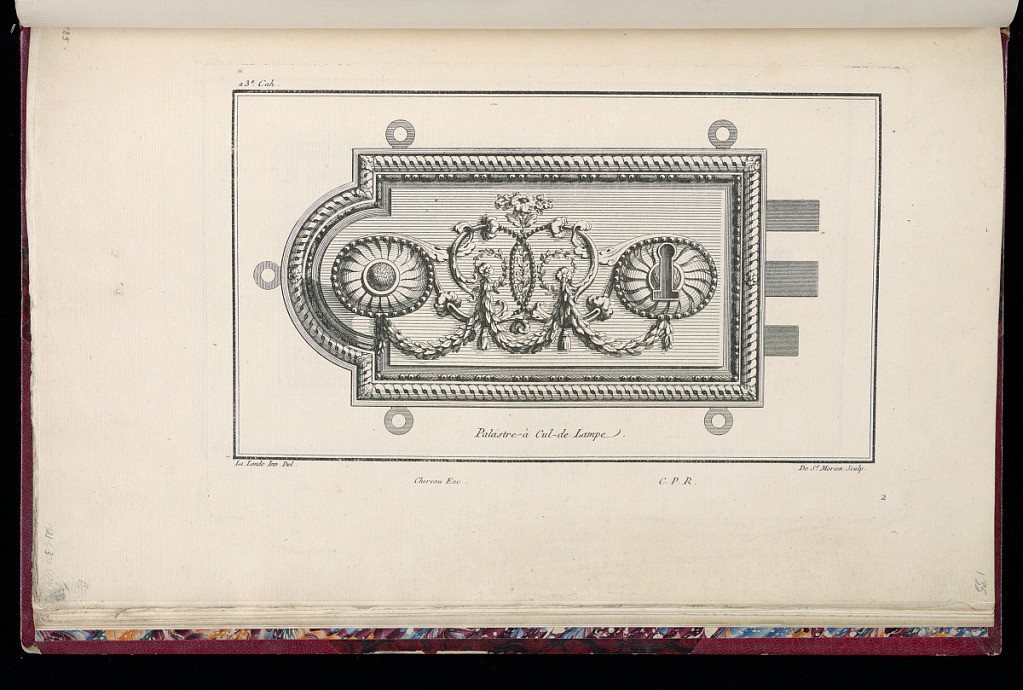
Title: Palastre à Cul-de Lampe
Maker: Richard de Lalonde, French, active 1780–96
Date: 1775-1788
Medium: Etching on off-white laid paper
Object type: Print
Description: Rectangular lock case design with a framing edge of wave band and bead and bar course. There is a rosette at either side of the case, framed in bead course; the rosette at the right has the key port. Between the rosettes is a swirling ornamentation of leaves, flowers, and beads (in tradition of cul-de-lampe). The plate is signed and numbered.